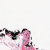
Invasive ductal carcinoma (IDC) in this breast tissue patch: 0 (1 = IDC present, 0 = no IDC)